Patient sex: M
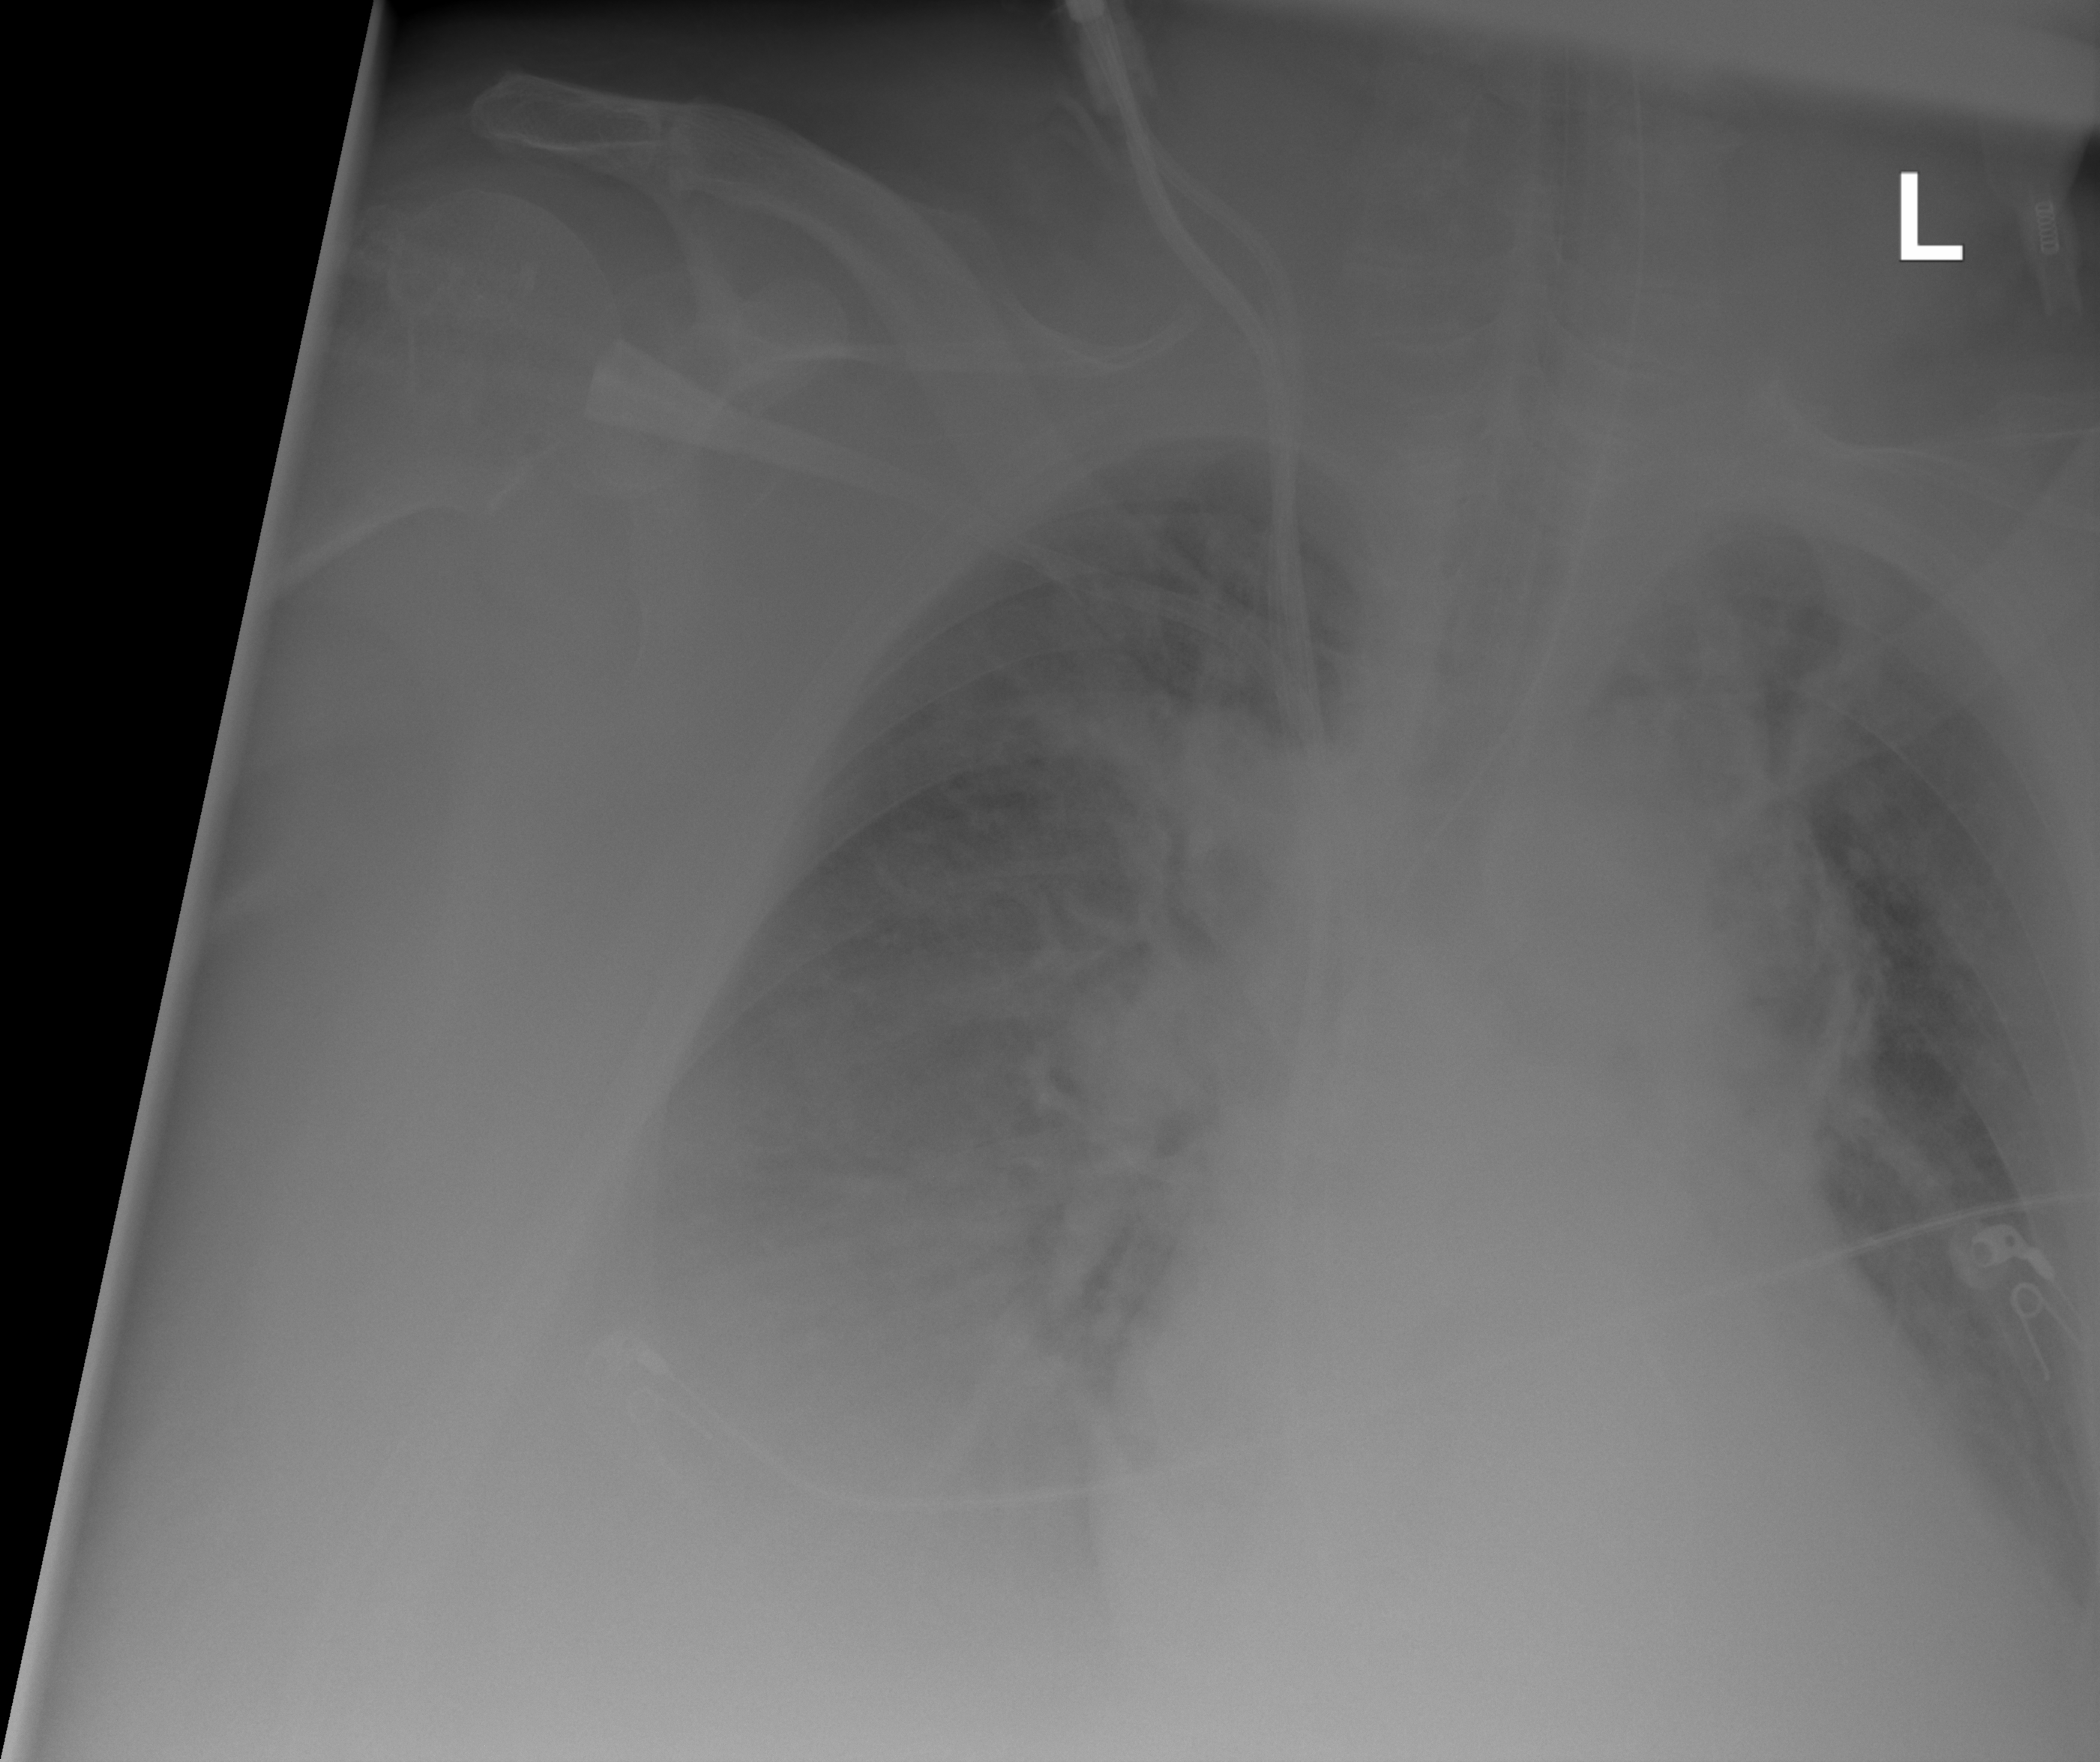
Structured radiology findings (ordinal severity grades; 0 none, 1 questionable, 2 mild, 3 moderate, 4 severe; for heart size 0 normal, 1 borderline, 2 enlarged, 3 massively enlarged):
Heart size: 2
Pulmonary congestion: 2
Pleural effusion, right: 3
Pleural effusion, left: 0
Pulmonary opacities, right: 2
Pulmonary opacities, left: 2
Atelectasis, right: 2
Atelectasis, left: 2